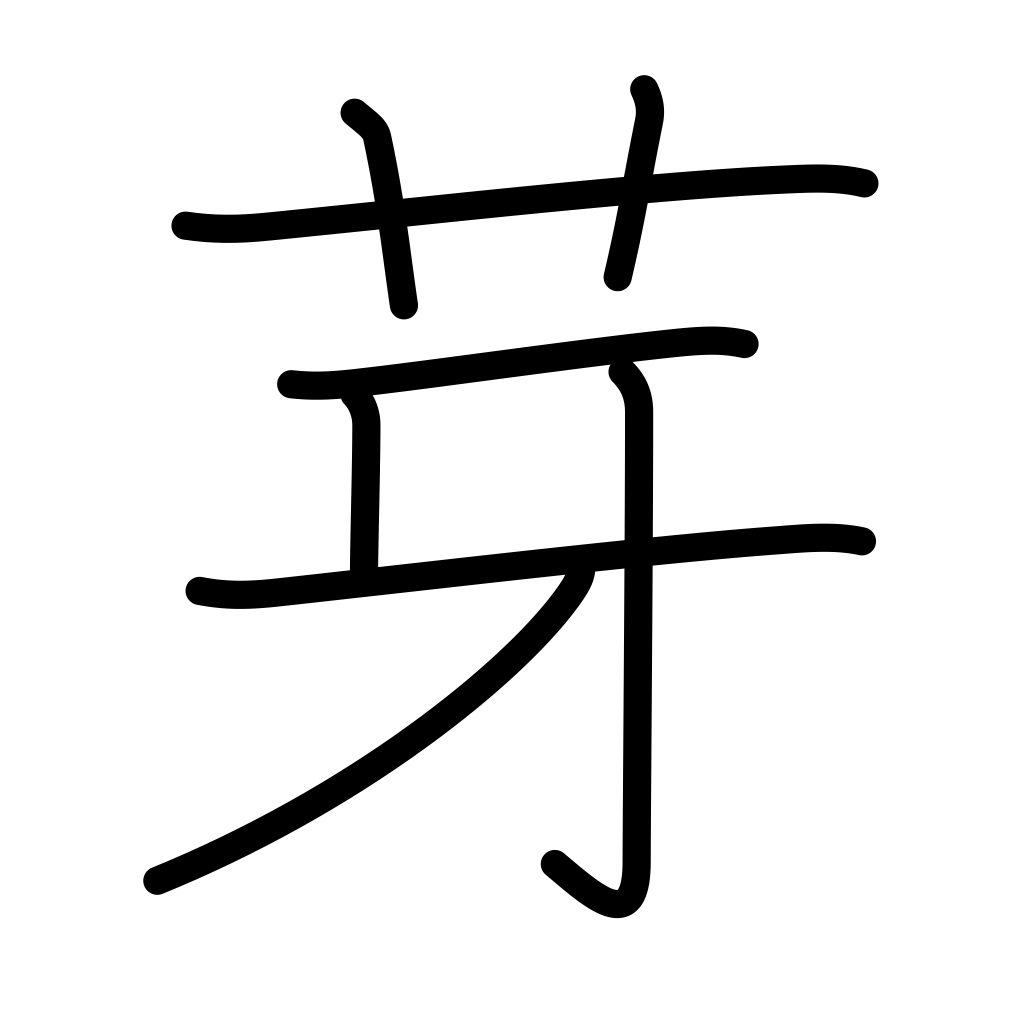
Meaning: bud, sprout, spear, germ